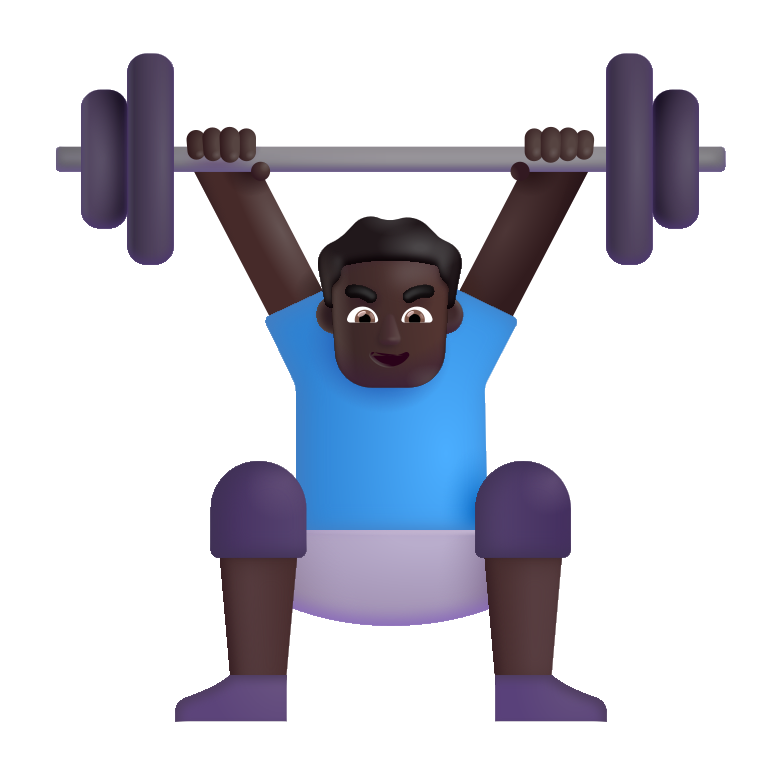
man lifting weights color dark